八年级 · 组合几何学
如图, 已知 $\triangle A B C$ 中, $\angle 1=\angle 2, P R=P S, P R \perp A B$ 于 $R, P S \perp A C$ 于 $S$,则三个结论： (1) $A S=A R$ ； (2) $Q P / / A R$ ； (3) $\triangle B R P \cong \triangle Q S P$ 中（）

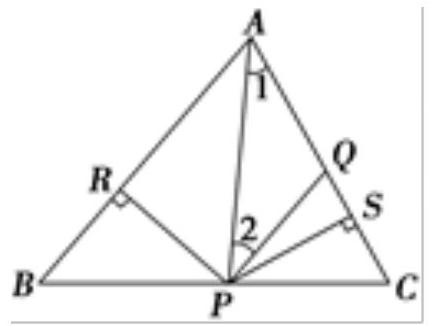
全部正确
B. (1)和(2)正确
C. 仅(1)正确
D. (1) 和(3)正确
答案: B